Interaction volume radius: 5 \u00c5
Interaction volume height: 50 \u00c5
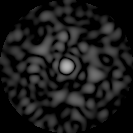
Disorder parameter: 0.8424